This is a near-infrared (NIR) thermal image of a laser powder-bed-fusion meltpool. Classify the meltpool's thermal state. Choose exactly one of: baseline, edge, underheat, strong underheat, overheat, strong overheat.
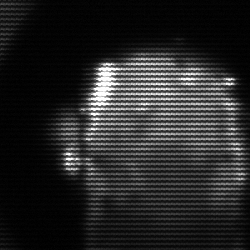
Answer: baseline